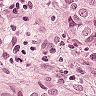
Metastatic tissue present: yes